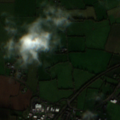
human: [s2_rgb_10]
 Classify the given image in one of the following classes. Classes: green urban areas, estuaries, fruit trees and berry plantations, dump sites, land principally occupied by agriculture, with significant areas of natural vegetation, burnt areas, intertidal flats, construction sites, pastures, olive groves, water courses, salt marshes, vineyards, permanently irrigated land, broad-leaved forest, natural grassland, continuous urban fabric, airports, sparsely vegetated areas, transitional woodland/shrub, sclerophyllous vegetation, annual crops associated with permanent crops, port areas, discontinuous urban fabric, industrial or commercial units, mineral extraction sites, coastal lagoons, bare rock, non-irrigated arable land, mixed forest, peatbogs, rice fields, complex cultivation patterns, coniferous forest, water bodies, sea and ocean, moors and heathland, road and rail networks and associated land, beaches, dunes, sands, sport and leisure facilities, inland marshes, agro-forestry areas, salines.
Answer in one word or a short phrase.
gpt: discontinuous urban fabric, pastures